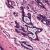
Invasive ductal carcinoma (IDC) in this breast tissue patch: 0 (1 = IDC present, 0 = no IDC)